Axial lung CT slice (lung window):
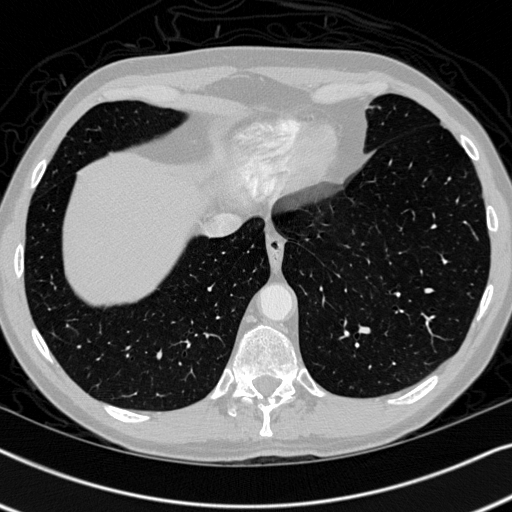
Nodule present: no